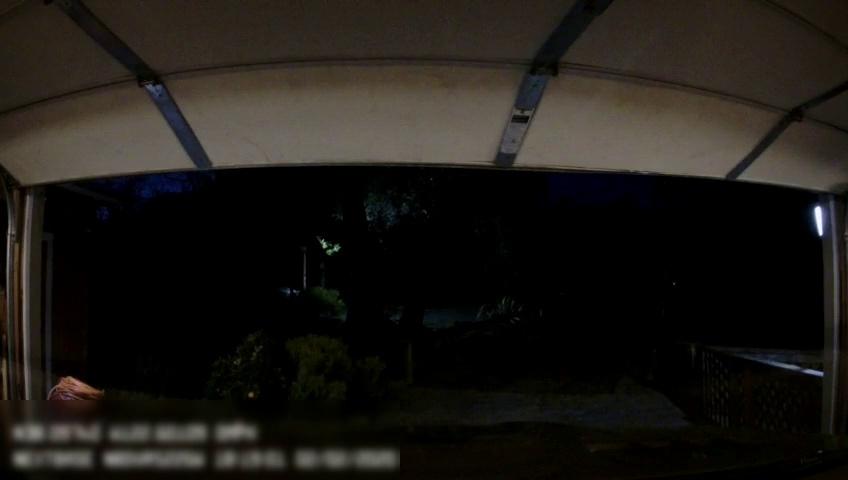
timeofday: Night
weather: Other
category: Drivable Space
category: Drivable Space